Aerial crown-view tile of a tropical tree (Barro Colorado Island, Panama), acquired 20250616:
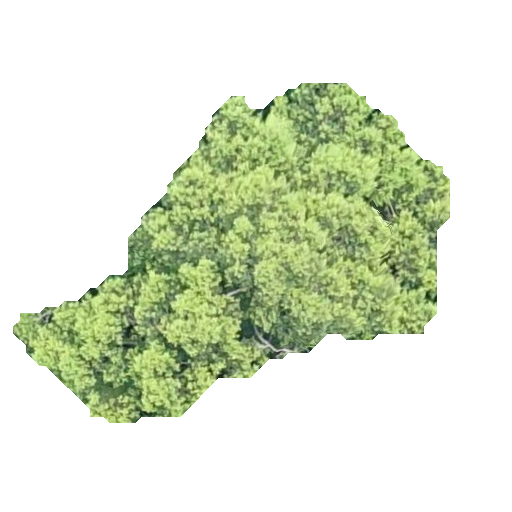
Species: Calophyllum longifolium
GBIF accepted scientific name: Calophyllum longifolium
Crown area: 121.531 m²